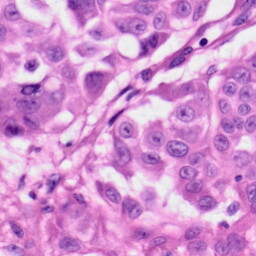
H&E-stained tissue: Skin